Question: Can we change the HTML or its attributes of the selected part of the web page using javascript?
For example,
There is a random web page:(A part of it is shown)

with HTML as
'''
...<p>Sample paragraph</p>..
'''
It is possible to get the HTML of the selected text which has already been answered <URL>.
But, is it possible for me change the html of the selected text? Like, add a class or id attribute to the paragraph tag.
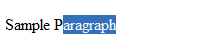
Answer: The jQuery wrapselection plugin sounds like what you're looking for <URL>